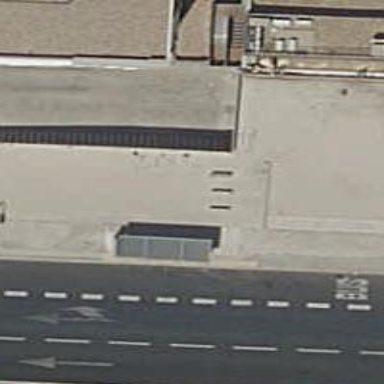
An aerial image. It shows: Bus stop with platform for public transport.